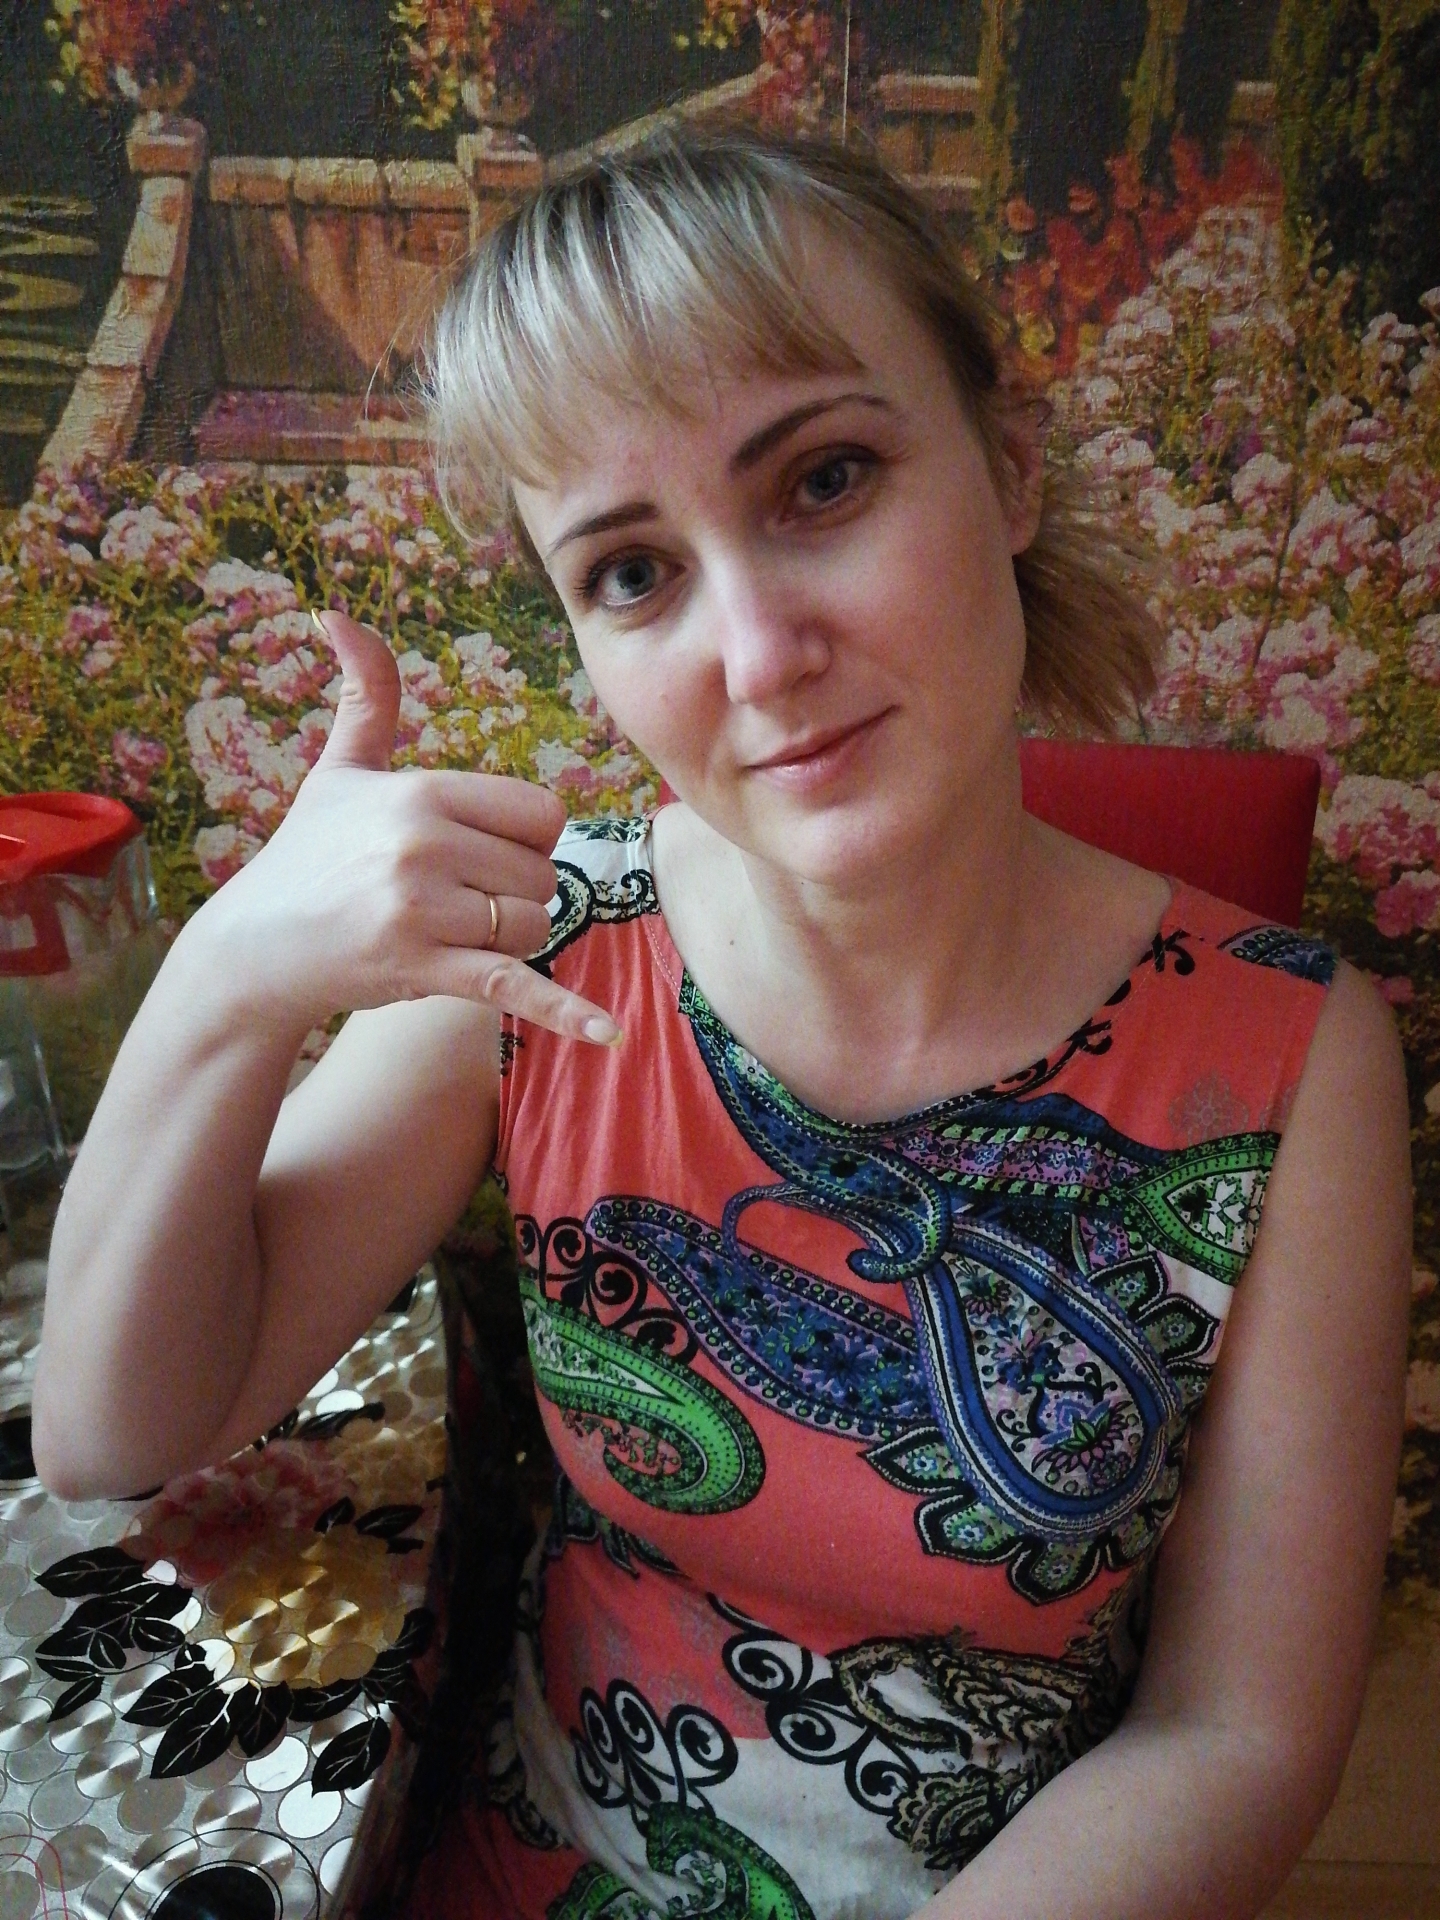
Label: clear